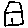
Label: house